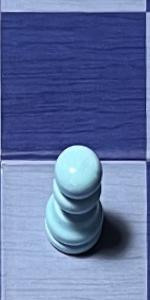
Label: Pawn_White